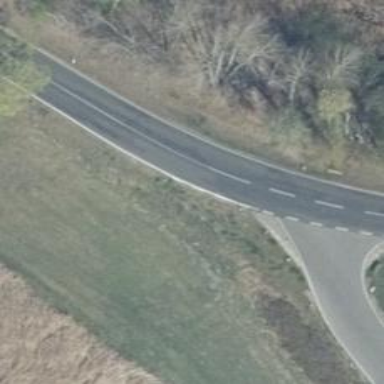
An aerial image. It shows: Tertiary road with asphalt surface.